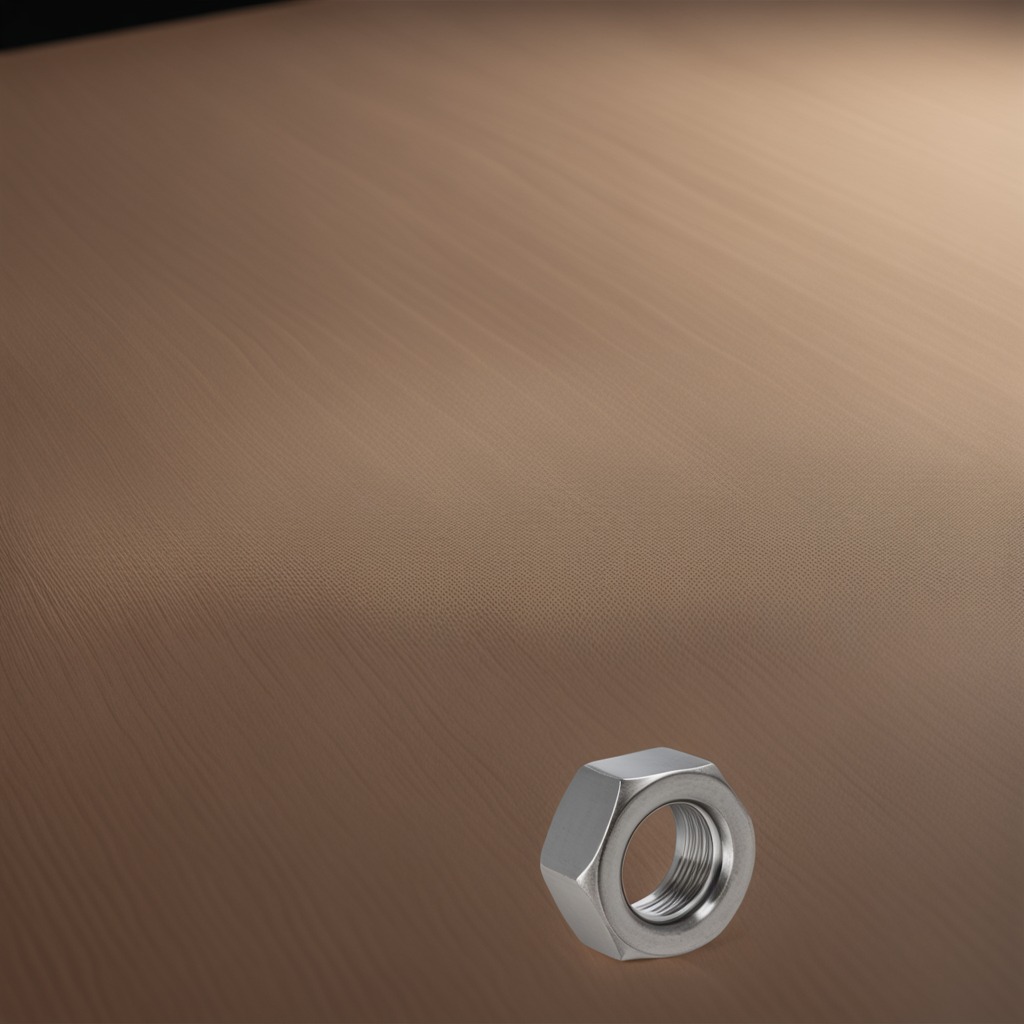
A metal nut is lying on the wooden table.